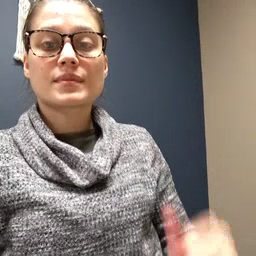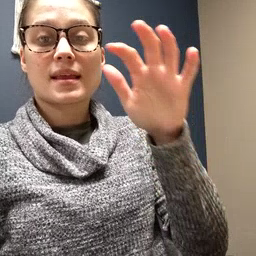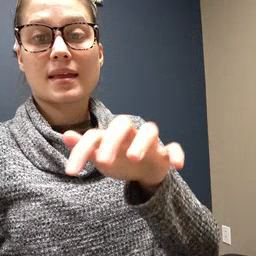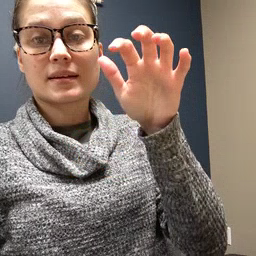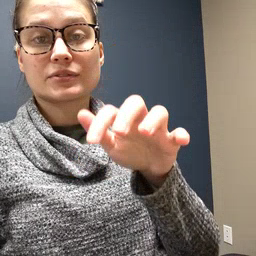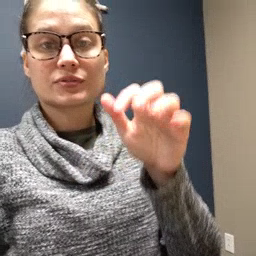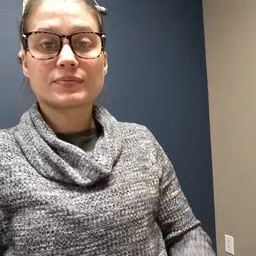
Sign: alligator